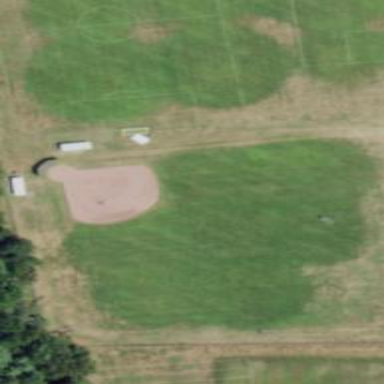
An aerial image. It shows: Baseball pitch for leisure land.